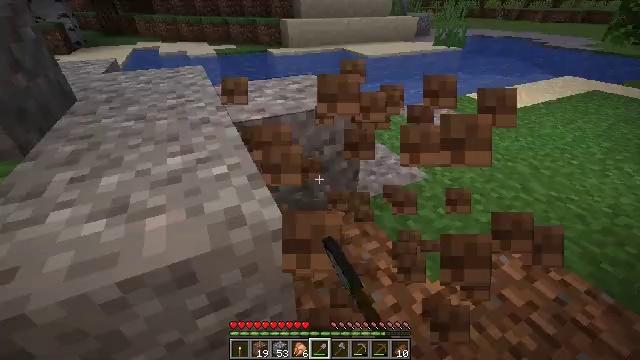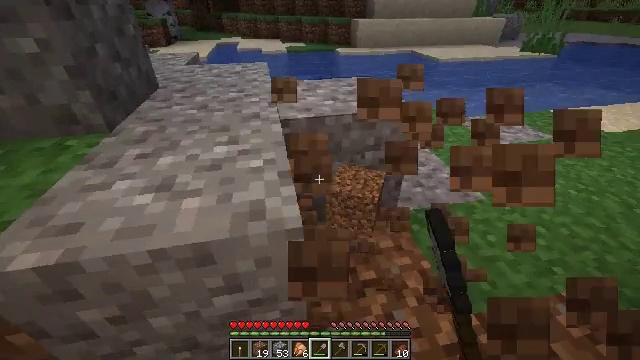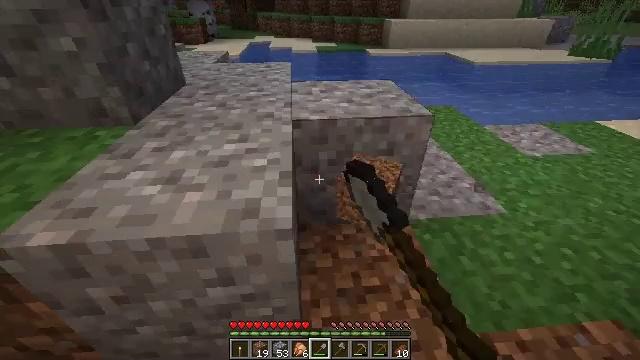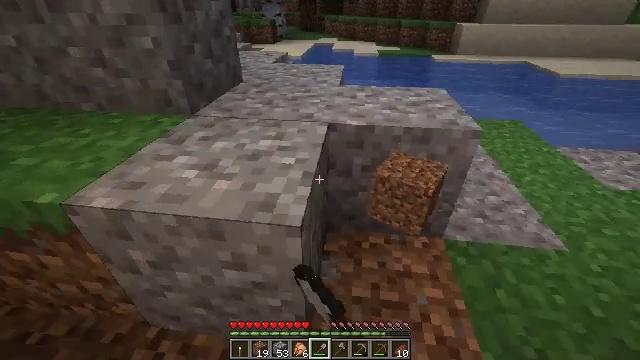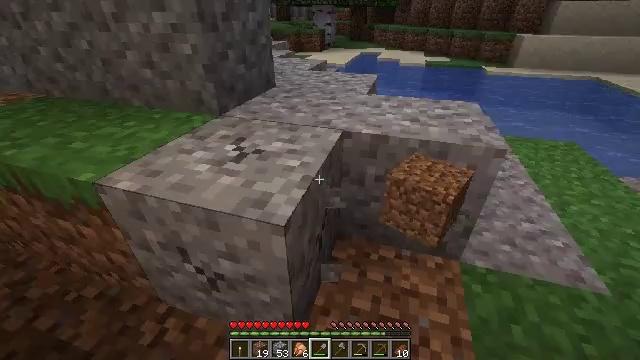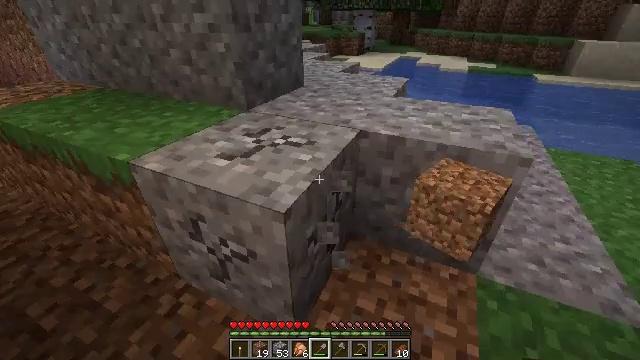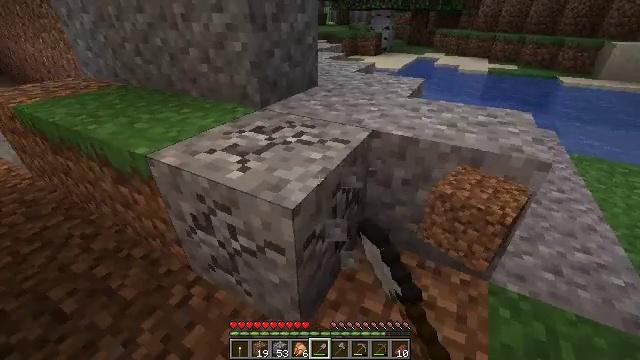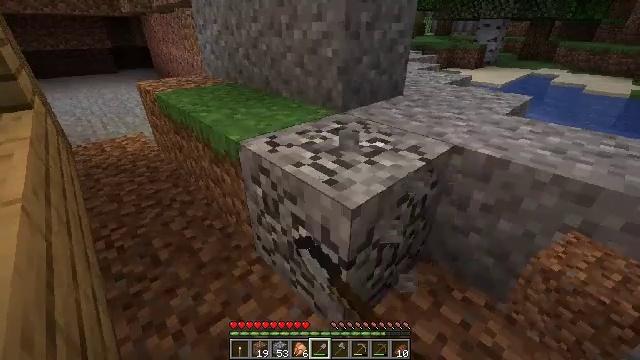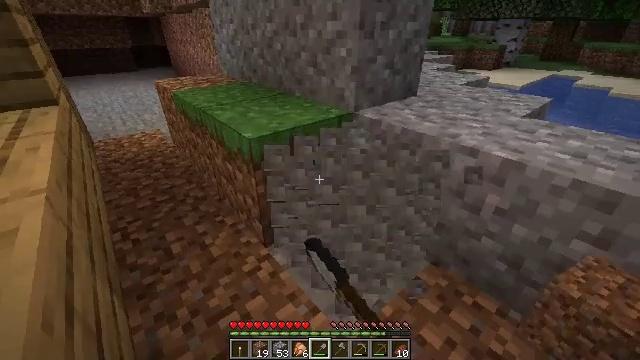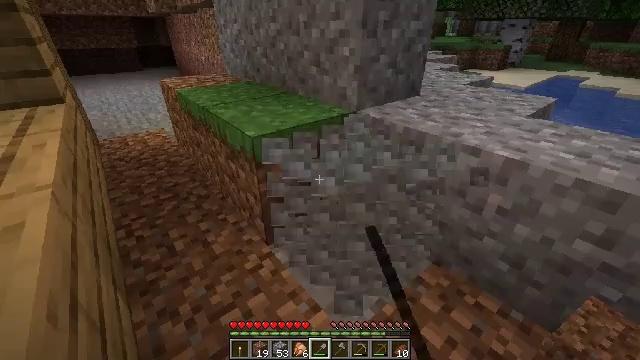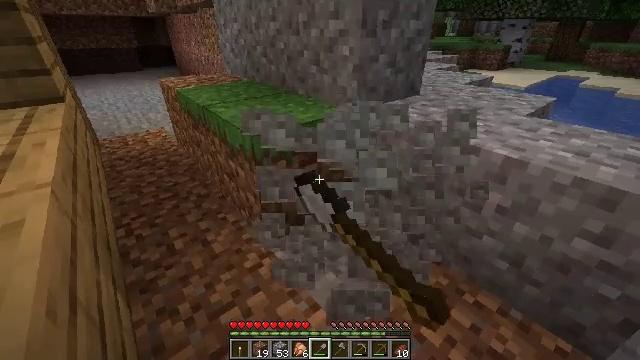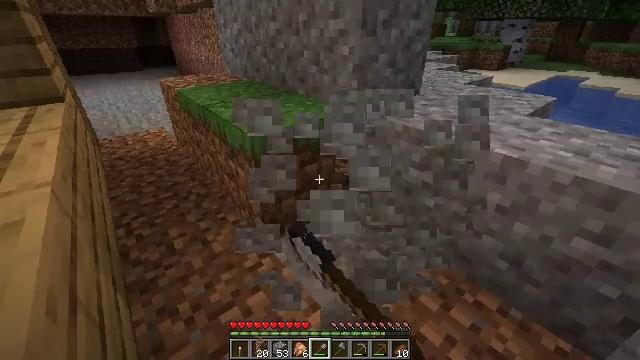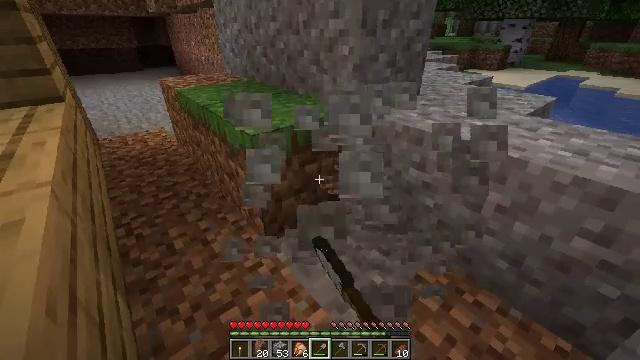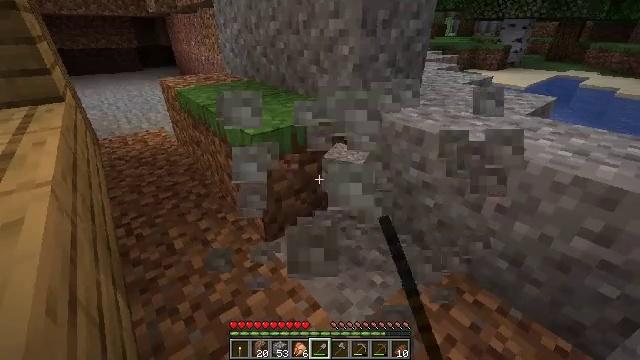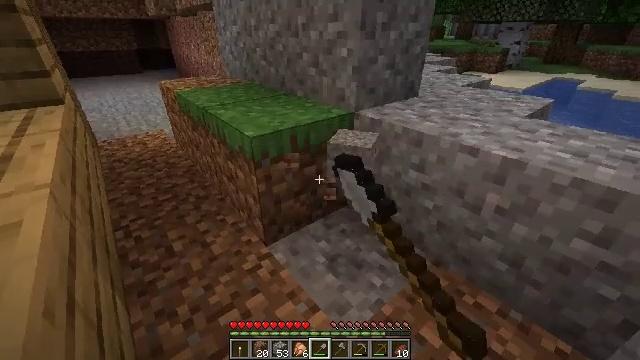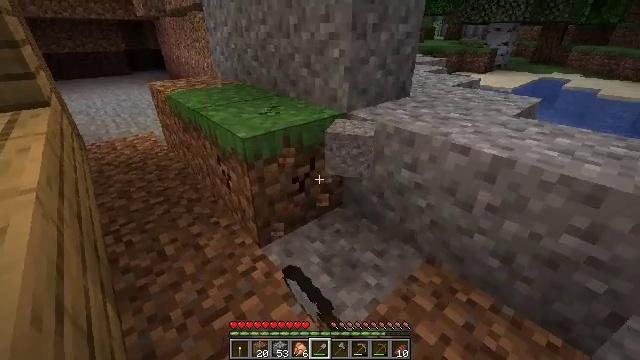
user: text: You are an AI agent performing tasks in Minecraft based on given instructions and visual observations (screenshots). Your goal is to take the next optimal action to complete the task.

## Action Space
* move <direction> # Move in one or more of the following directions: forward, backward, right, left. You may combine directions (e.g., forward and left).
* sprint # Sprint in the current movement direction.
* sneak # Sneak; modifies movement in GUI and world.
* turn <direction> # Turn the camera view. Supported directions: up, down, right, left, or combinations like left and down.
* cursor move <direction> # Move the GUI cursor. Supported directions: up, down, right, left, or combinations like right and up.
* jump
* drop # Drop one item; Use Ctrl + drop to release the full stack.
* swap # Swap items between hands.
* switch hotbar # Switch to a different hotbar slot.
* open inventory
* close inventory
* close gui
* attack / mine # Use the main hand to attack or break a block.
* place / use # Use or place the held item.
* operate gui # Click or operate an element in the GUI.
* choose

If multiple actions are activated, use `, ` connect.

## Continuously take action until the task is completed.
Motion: motion action
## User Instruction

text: Shovel up some gravel.
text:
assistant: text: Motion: move right, turn left, attack / mine
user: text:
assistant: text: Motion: move right, turn left, attack / mine
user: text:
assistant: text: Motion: move right, turn left, attack / mine
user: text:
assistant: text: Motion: turn left and up, attack / mine
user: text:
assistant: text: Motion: turn left, attack / mine
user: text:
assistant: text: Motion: turn left, attack / mine
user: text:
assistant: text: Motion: turn left and up, attack / mine
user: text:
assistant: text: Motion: turn left, attack / mine
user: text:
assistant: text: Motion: attack / mine
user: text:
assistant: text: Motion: attack / mine
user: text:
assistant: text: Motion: attack / mine
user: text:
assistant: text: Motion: attack / mine
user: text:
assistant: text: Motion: attack / mine
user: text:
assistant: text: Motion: attack / mine
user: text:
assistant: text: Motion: turn right, attack / mine
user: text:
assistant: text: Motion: turn right, attack / mine
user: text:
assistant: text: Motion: move right, turn right, attack / mine
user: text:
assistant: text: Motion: move right, turn right, attack / mine
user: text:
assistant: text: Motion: move right, attack / mine
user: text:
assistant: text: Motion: attack / mine
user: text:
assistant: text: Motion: attack / mine
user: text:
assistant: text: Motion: turn right, attack / mine
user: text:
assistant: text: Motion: attack / mine
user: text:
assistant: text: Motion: attack / mine
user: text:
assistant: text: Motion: attack / mine
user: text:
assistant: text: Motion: attack / mine
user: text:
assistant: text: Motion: attack / mine
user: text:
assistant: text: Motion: attack / mine
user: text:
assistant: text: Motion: turn right and up, attack / mine
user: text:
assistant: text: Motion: attack / mine